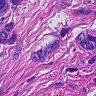
Metastatic tissue present: yes